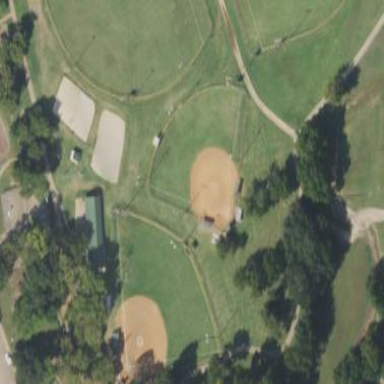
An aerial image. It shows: Baseball pitch for leisure land.